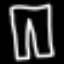
Label: pants